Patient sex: F
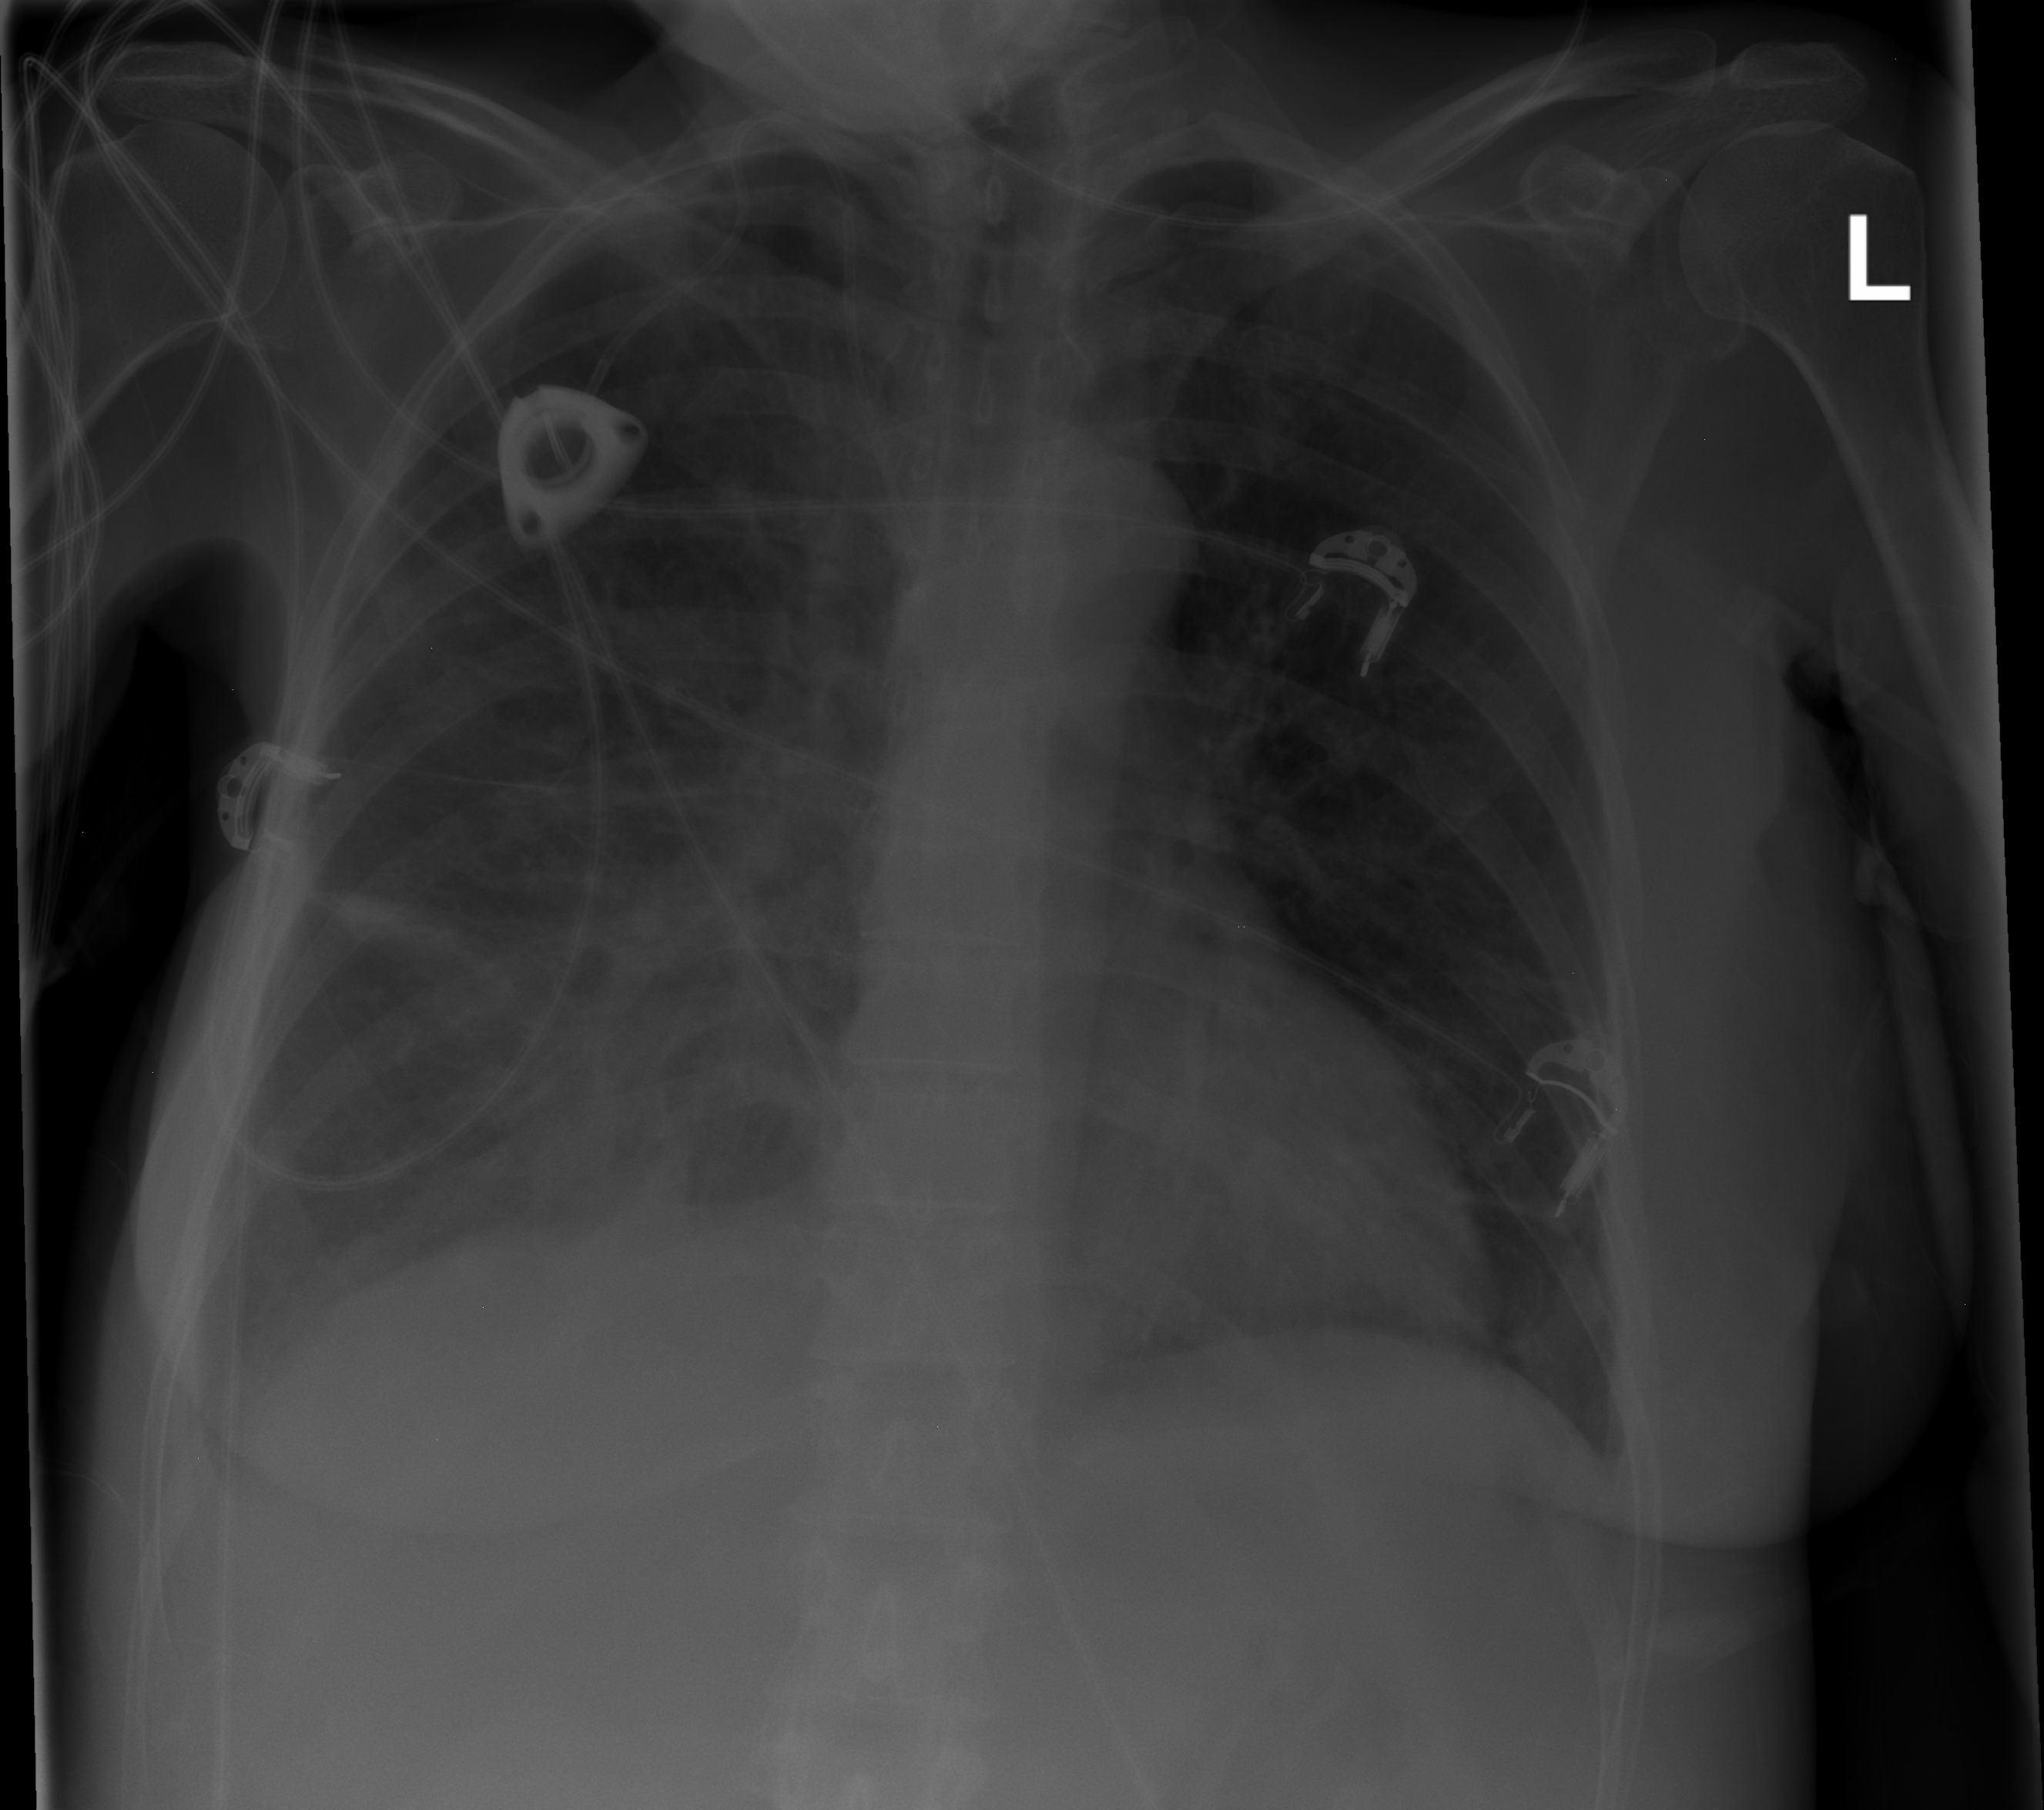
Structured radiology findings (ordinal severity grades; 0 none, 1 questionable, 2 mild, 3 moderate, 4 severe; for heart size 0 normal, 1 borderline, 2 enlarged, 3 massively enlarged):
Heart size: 0
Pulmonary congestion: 1
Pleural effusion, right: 2
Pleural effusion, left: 2
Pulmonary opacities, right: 0
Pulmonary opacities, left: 0
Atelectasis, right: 2
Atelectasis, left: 2